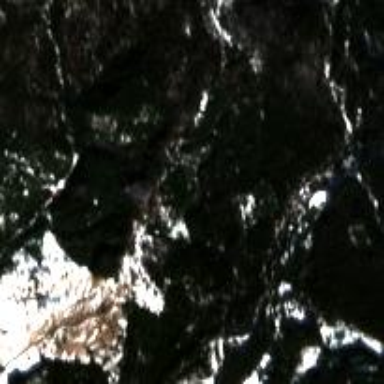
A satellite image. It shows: Coniferous forest area.